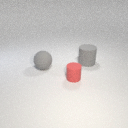
large gray rubber cylinder to the right of small red rubber cylinder